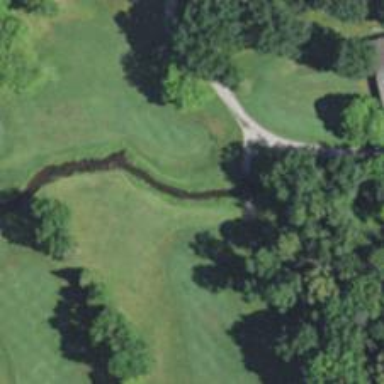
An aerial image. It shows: Service road used as golf cart path.